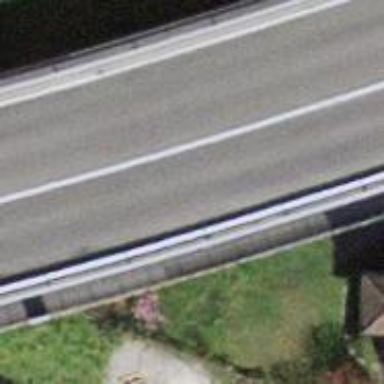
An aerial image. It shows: Bridge with steps crossing over.